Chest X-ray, AP view. Patient: 70 years old, sex F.
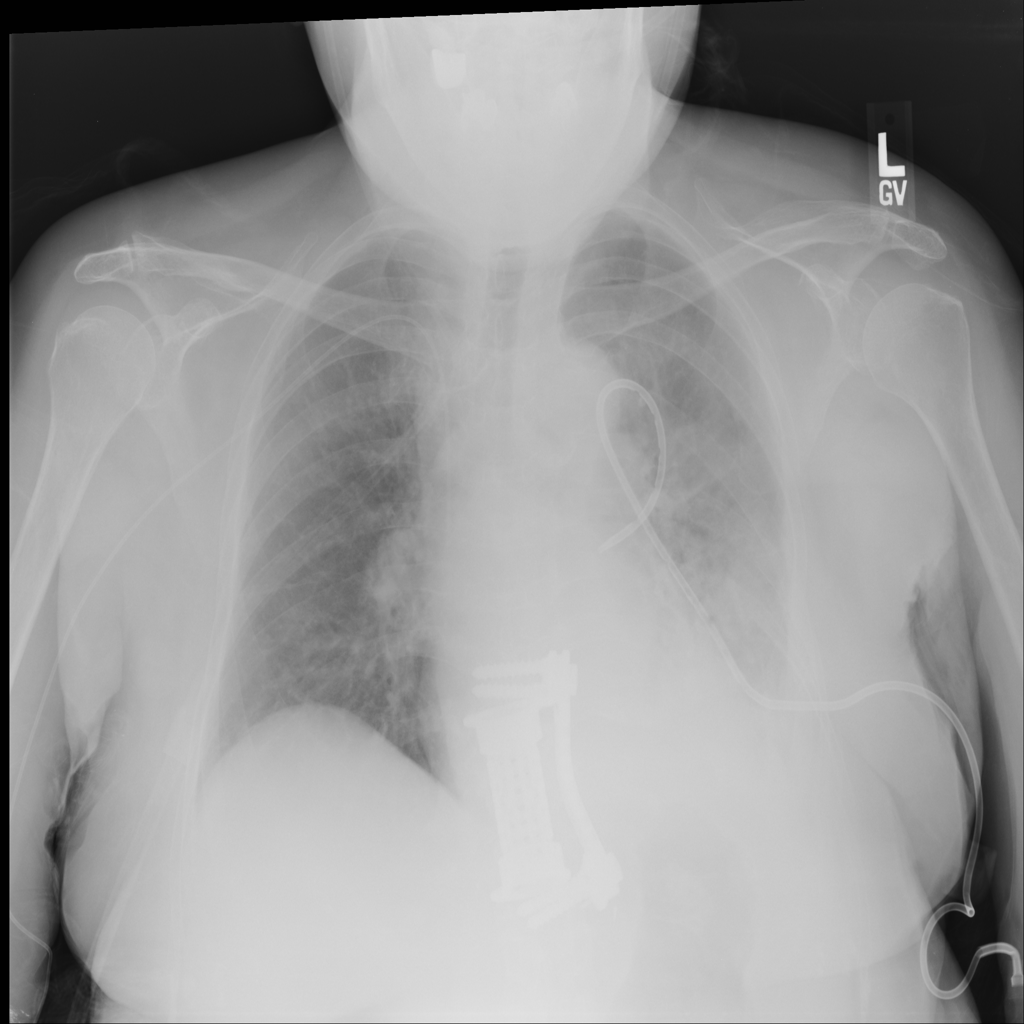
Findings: Effusion